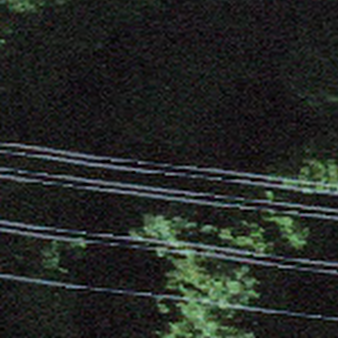
Label: other